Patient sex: M
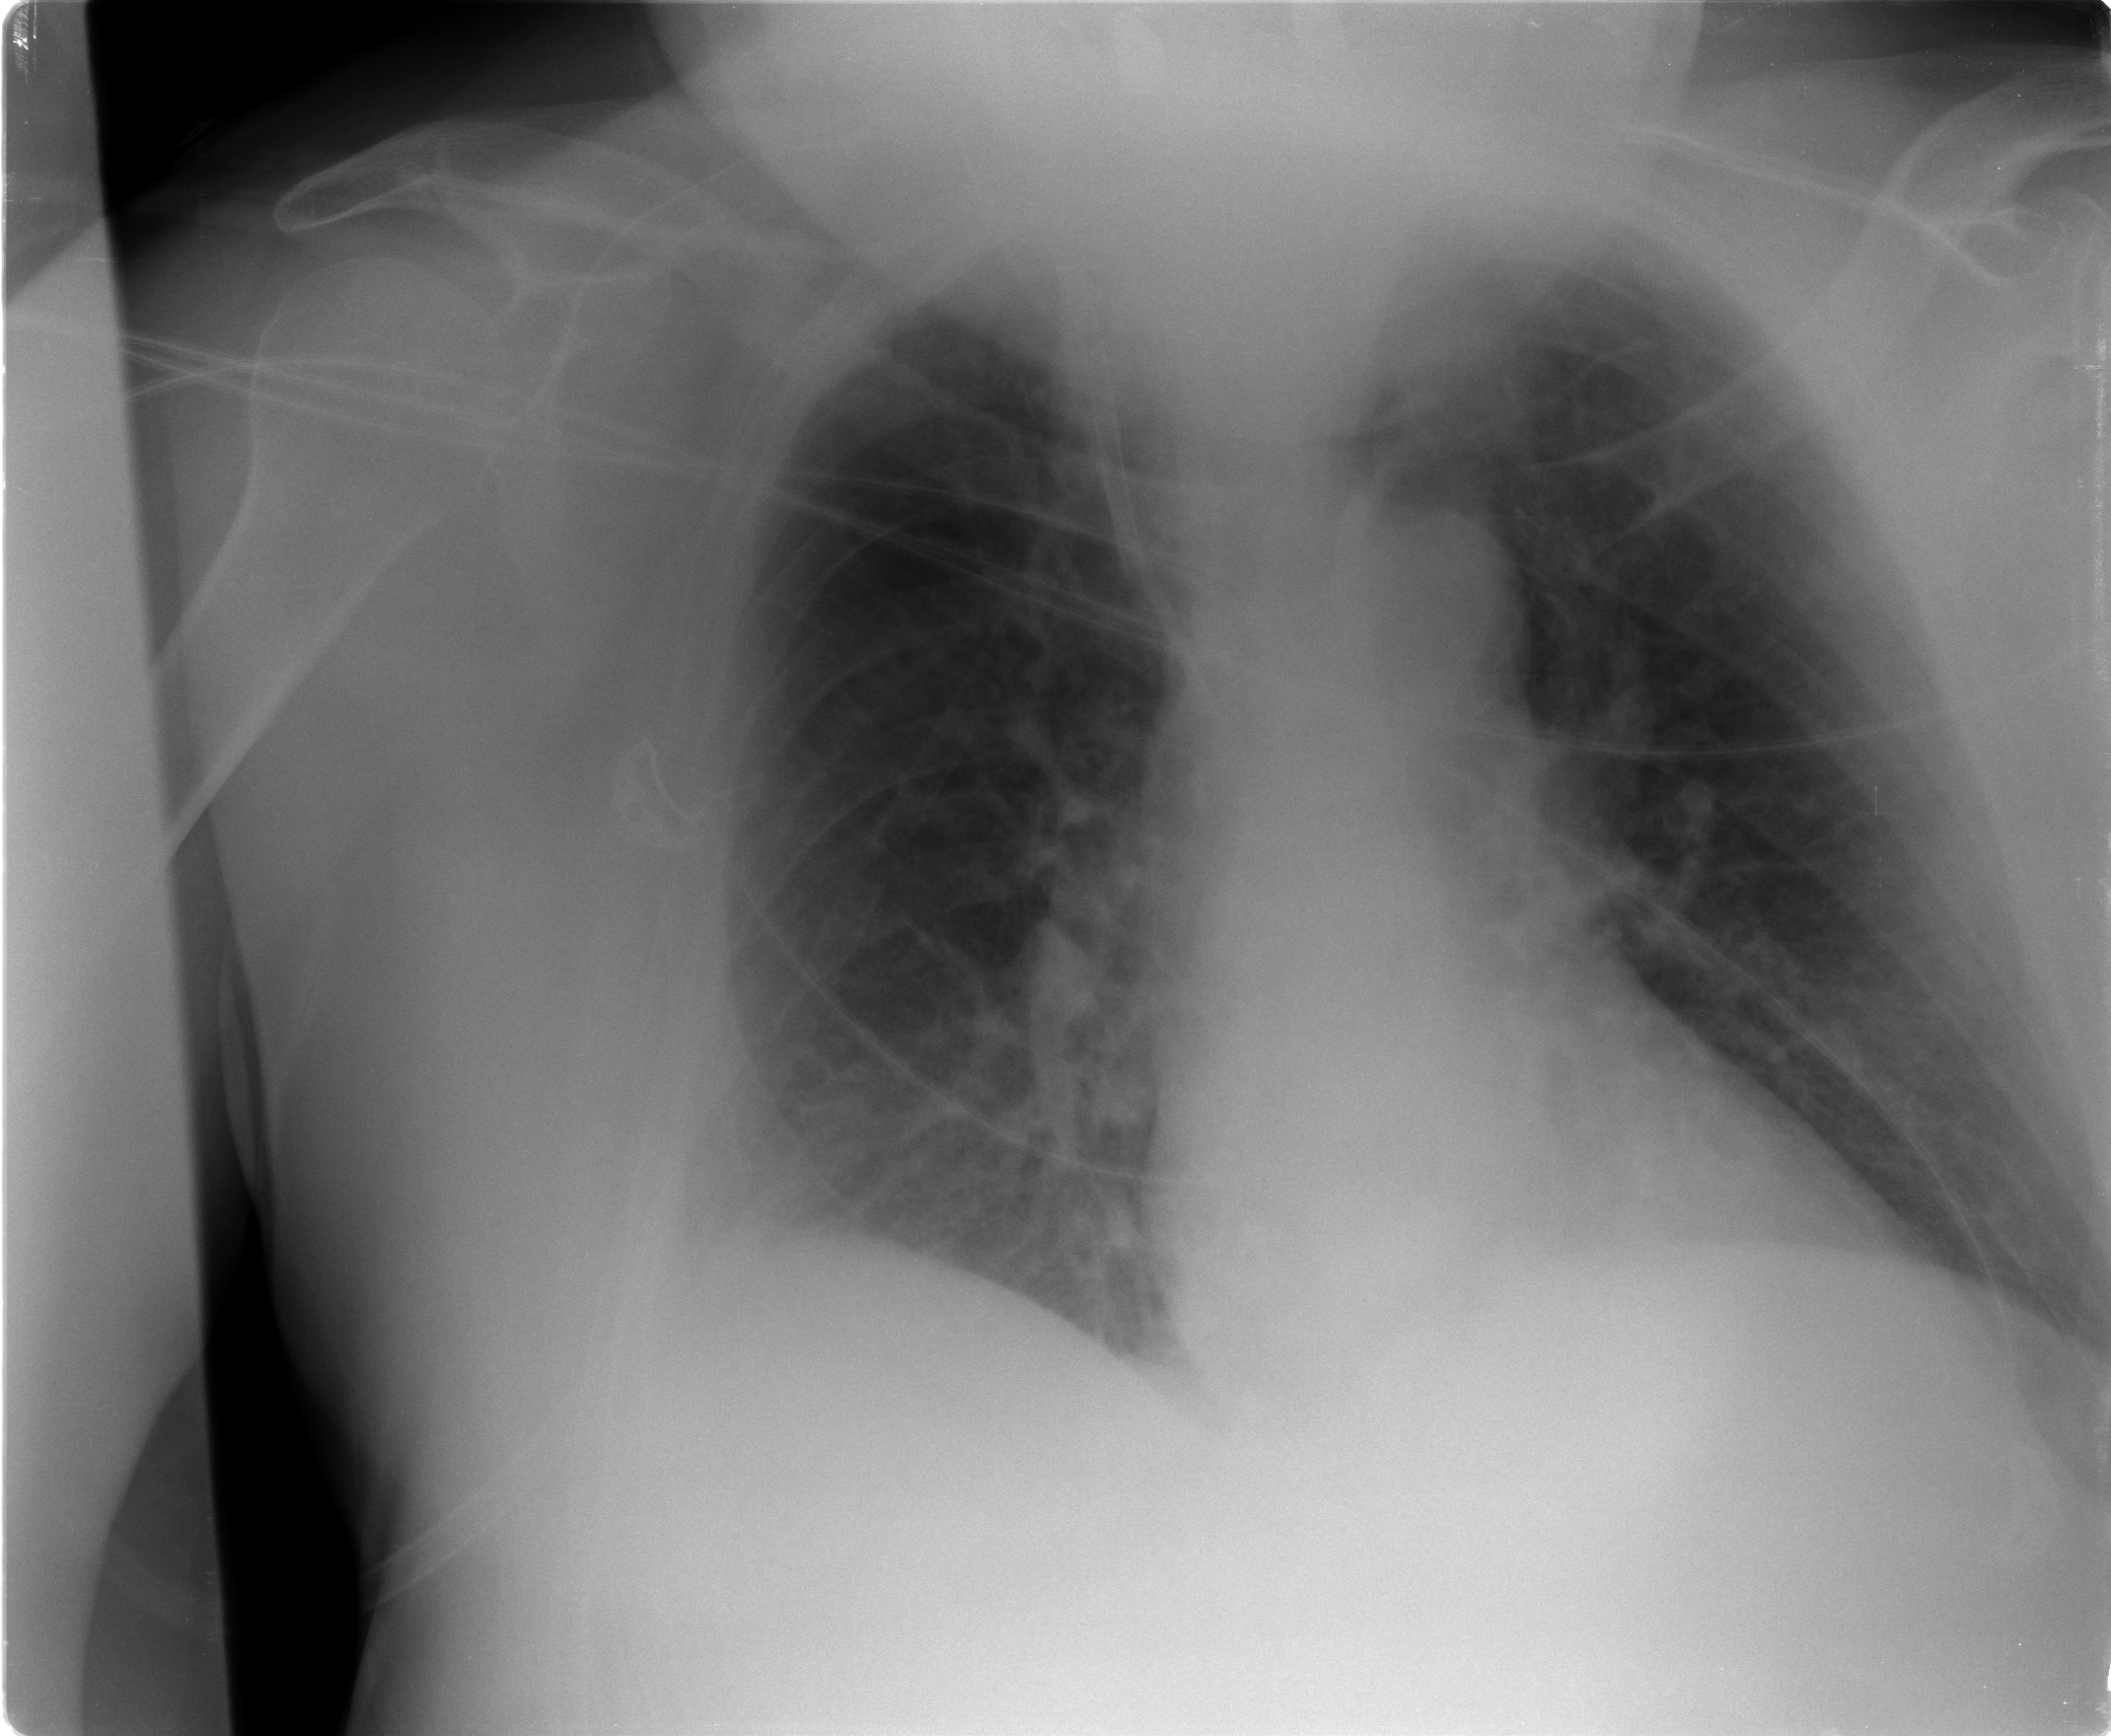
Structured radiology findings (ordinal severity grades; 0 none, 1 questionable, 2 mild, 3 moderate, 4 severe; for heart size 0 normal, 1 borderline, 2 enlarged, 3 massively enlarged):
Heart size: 0
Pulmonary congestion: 2
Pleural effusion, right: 1
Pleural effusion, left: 0
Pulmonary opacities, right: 0
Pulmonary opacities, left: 0
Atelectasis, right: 1
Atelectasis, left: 1